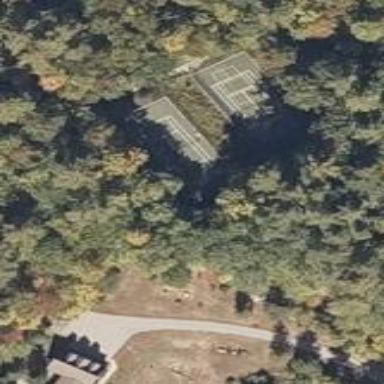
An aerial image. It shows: Tennis court on the leisure land pitch.